Question: I want to start learning php, I install apache 2.2 and I want to run my first.php file, I look for www folder in the installation folder of ApacheSoftwareFoundation but I couldn't find it.
here's the files in the apache
I tried to put my php file in htdocs but it doesn't work , can some one help ?
Doesn't work means when I make http:localhost/first.php , returns
Now the apache is running, when I open htt'://localhost/
returns "it works"
but when I open any php file, it opens as-is ?!
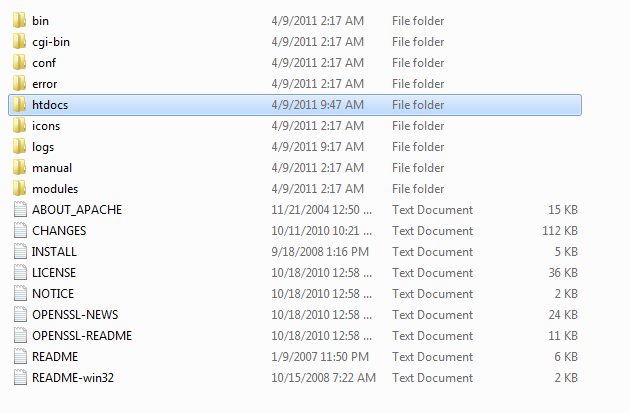
Answer: > Now the apache is running, when I open
<URL> returns "it works"
but when I open any php file, it opens
as-is ?!
A default installation of Apache on windows does not include the necessary modules to run PHP. After installing Apache, you must either:
1. Install PHP separately and follow the instructions described here to configure Apache to use the installed version of PHP to serve .php files. I've been through this and took me hours to get every thing to work.
2. Recommended for you: uninstall Apache; install WAMP instead.